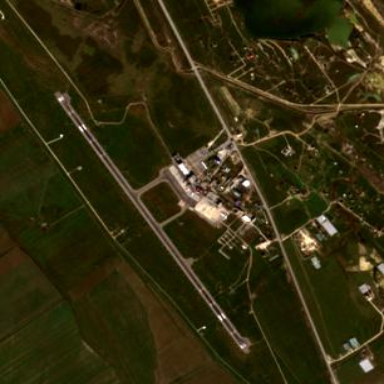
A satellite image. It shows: Public aerodrome or airport.